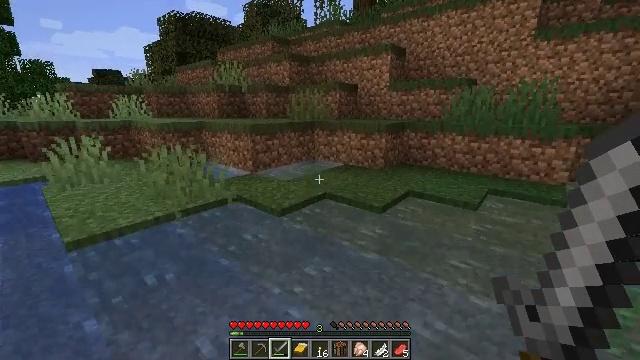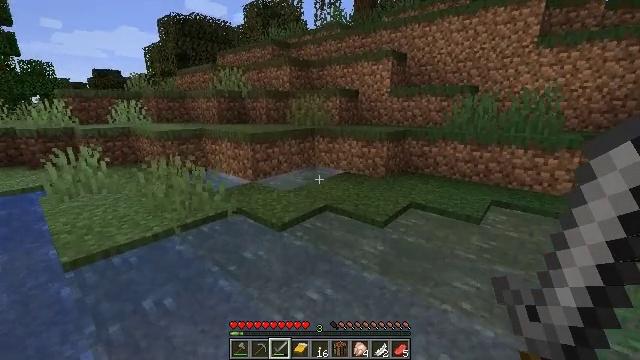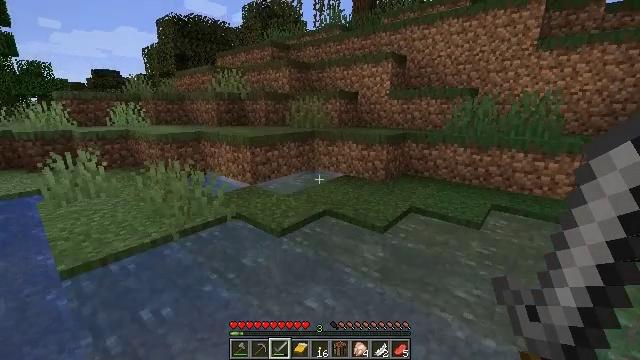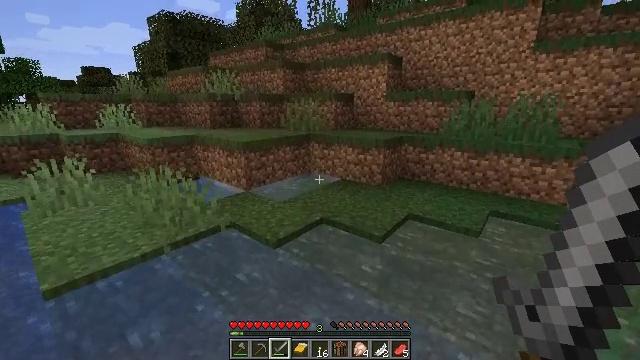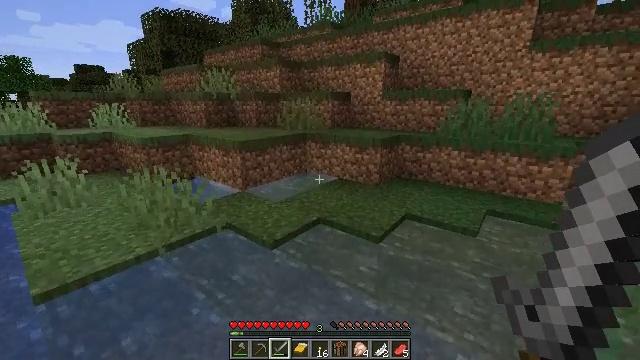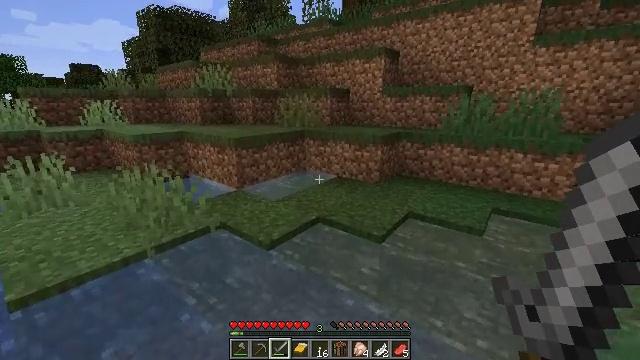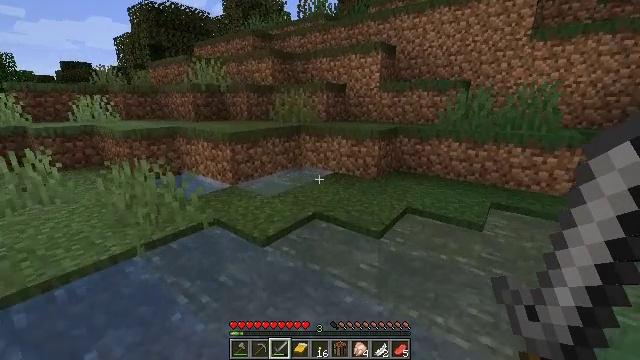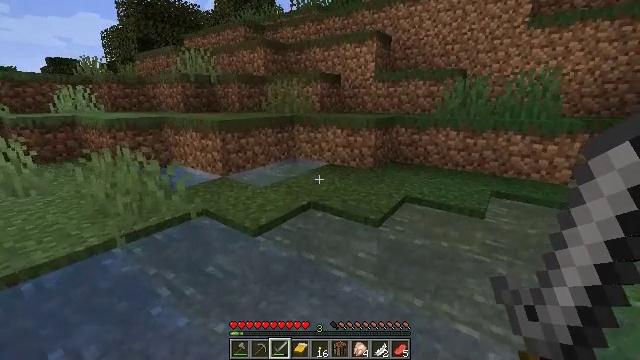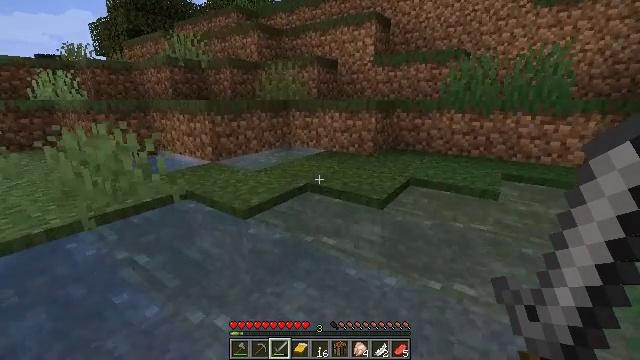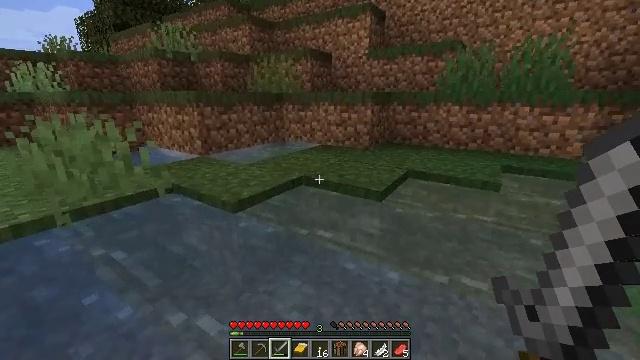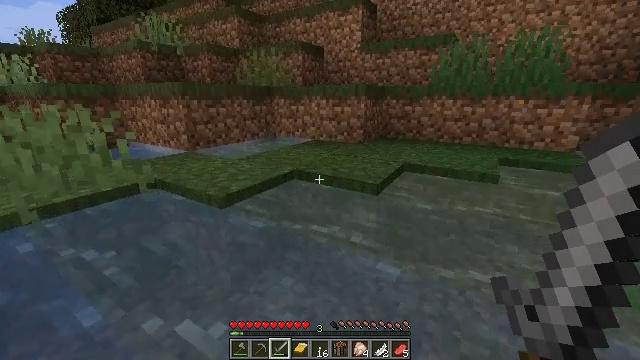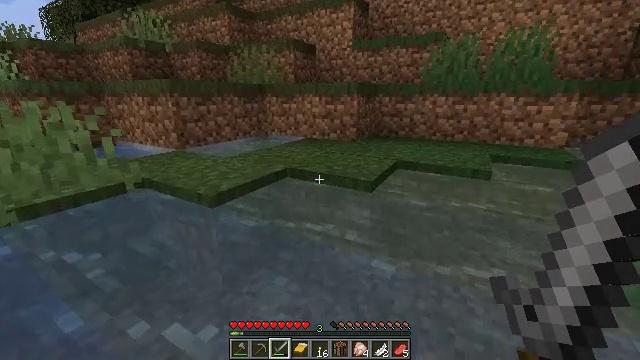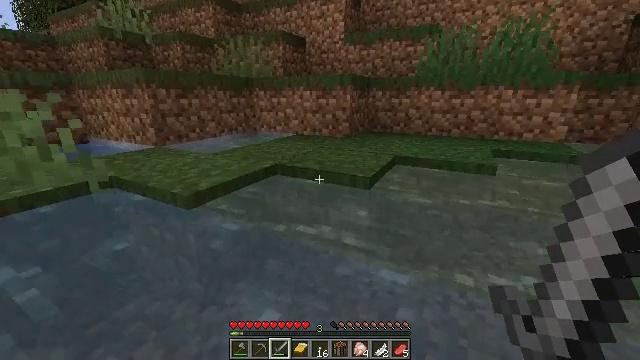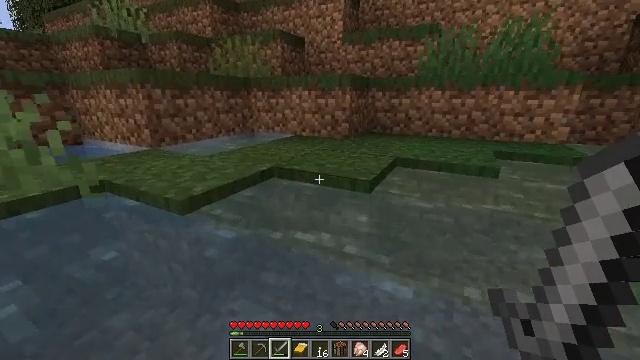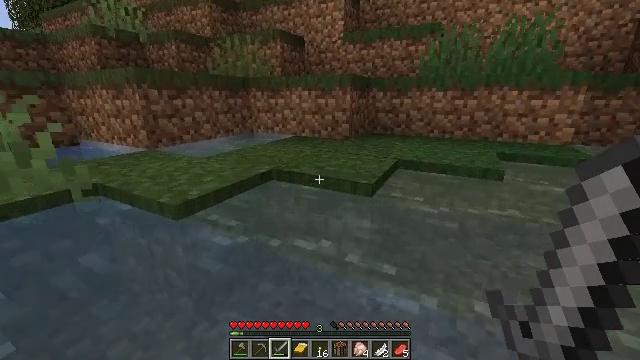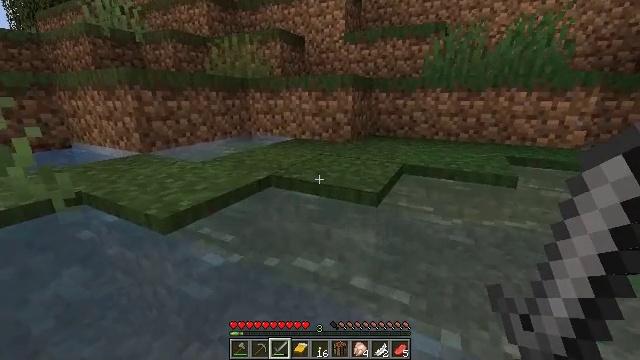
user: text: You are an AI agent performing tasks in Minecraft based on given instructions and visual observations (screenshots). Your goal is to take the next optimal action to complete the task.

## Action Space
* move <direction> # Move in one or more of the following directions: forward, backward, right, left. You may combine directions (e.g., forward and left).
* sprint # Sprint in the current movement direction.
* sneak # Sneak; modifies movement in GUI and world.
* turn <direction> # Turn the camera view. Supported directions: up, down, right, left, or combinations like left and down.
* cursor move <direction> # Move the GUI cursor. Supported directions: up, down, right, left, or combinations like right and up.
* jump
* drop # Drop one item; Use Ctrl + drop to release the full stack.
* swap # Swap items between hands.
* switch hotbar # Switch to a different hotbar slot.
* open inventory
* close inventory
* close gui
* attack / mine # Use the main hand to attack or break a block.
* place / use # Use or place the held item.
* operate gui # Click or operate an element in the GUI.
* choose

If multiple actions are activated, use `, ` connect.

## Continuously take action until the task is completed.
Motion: motion action
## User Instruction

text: Hunt a chicken.
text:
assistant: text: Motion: move forward, jump
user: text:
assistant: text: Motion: move forward, jump
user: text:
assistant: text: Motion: move forward, turn right, jump
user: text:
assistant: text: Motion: move forward, jump
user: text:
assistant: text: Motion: move forward, jump
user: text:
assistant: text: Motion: move forward, jump
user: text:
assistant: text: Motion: move forward, turn right, jump
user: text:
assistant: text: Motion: move forward, jump
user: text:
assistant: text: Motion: move forward, turn right
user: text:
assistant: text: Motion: move forward, turn right
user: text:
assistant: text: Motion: move forward, turn right
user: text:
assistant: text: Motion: move forward, turn right
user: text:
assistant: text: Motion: move forward
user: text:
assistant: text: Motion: move forward
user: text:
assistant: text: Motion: move forward, jump
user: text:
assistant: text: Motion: move forward, jump
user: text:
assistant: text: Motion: move forward, jump
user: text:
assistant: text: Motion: move forward, jump
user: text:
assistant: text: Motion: move forward
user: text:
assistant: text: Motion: move forward
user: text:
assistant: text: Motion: move forward
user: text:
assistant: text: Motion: move forward, turn right, jump
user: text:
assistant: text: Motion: move forward, jump
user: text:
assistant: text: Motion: move forward, jump
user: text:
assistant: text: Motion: move forward, jump
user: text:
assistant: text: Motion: move forward, turn right
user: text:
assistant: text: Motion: move forward, turn right and up
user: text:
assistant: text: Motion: move forward, turn right
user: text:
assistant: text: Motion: move forward, turn right and up, jump
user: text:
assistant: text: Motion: move forward, turn right and up, jump